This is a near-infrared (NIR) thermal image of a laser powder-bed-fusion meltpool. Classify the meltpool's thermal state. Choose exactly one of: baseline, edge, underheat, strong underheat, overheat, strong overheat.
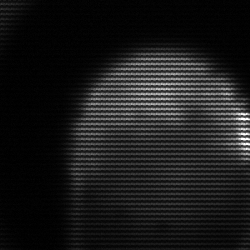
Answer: edge